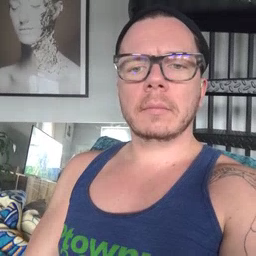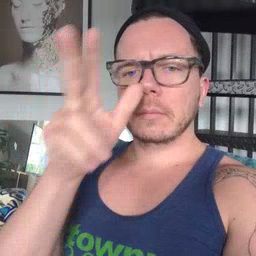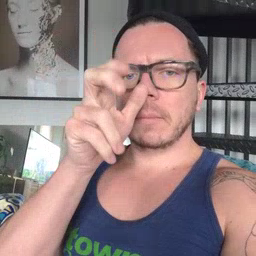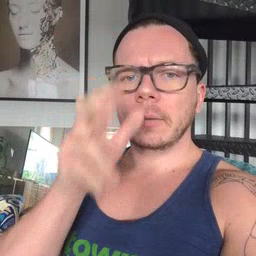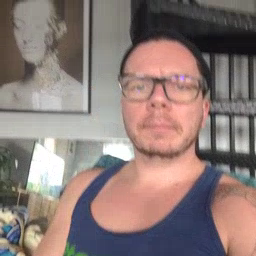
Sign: bug